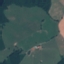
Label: Pasture